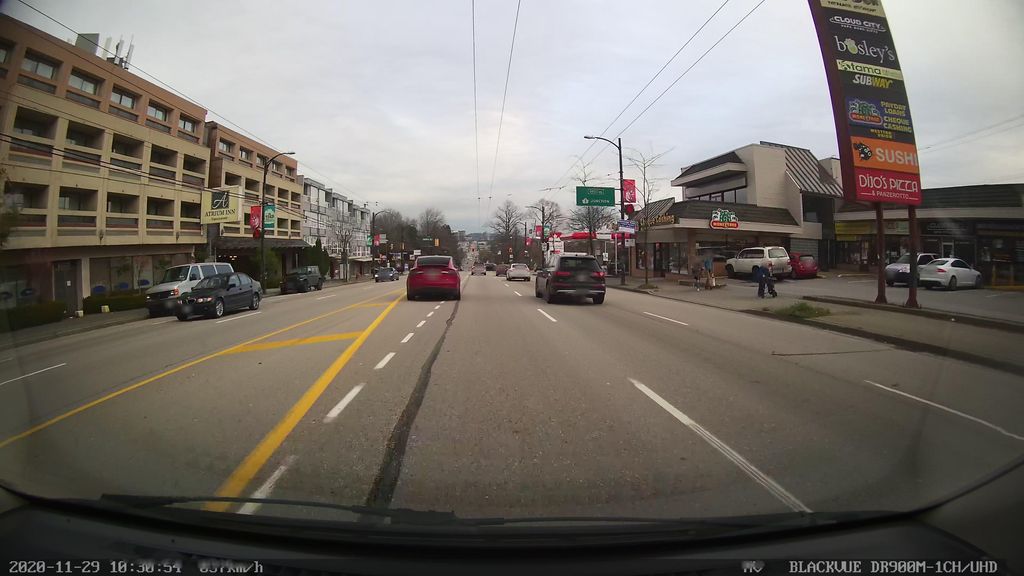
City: vancouver